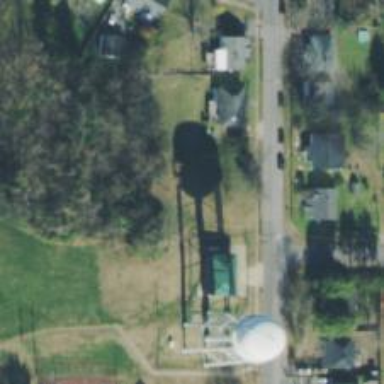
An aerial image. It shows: Water tower that is man-made.